Question: I use iCloud , without any container (as I don't need documents).
So the app is not listed in 'Settings / iCloud / Storage / Manage Storage' list, only in 'iCloud / iCloud Drive' list, like this:

I really want to know somehow if it is turned ON or OFF, or available at all.
Seems <URL> never gets called.
---
I have a working prototype, modifiy a slider in simulator, it gets updated on the device, everything seems fine. Even though, if I ask for the identifiers (in the 'NSUbiquitousKeyValueStoreDidChangeExternallyNotification' callback), they're always null:
'''
NSURL *containerURL = [[NSFileManager defaultManager] URLForUbiquityContainerIdentifier:nil];
id token = [[NSFileManager defaultManager] ubiquityIdentityToken];
NSLog(@"containerURL: %@", containerURL);
NSLog(@"token: %@", token);
// containerURL: (null)
// token: (null)
'''
When I turn off iCloud Drive for my app, it gets terminated in the background. No any notification gets called, nor at relaunch.
Should I simply ?
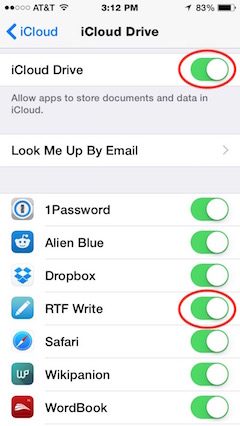
Answer: Having , I have the token (app entitlements get some new values as well).
But the <URL> in device settings for the given app. It does not pulls updates from the Key-Value store, still the token is set.
Only <URL> returns nil when turned OFF, and the URL when turned ON.